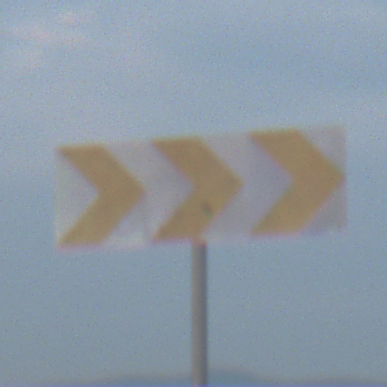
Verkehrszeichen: RichtungstafelnInKurvenGrossLinks
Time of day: SunriseSunset
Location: Outdoor (Nature)
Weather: PartlyCloudy
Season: NotSpecified
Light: Natural